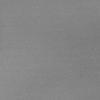
Atmospheric dust classification: dusty